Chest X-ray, PA view. Patient: 30 years old, sex M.
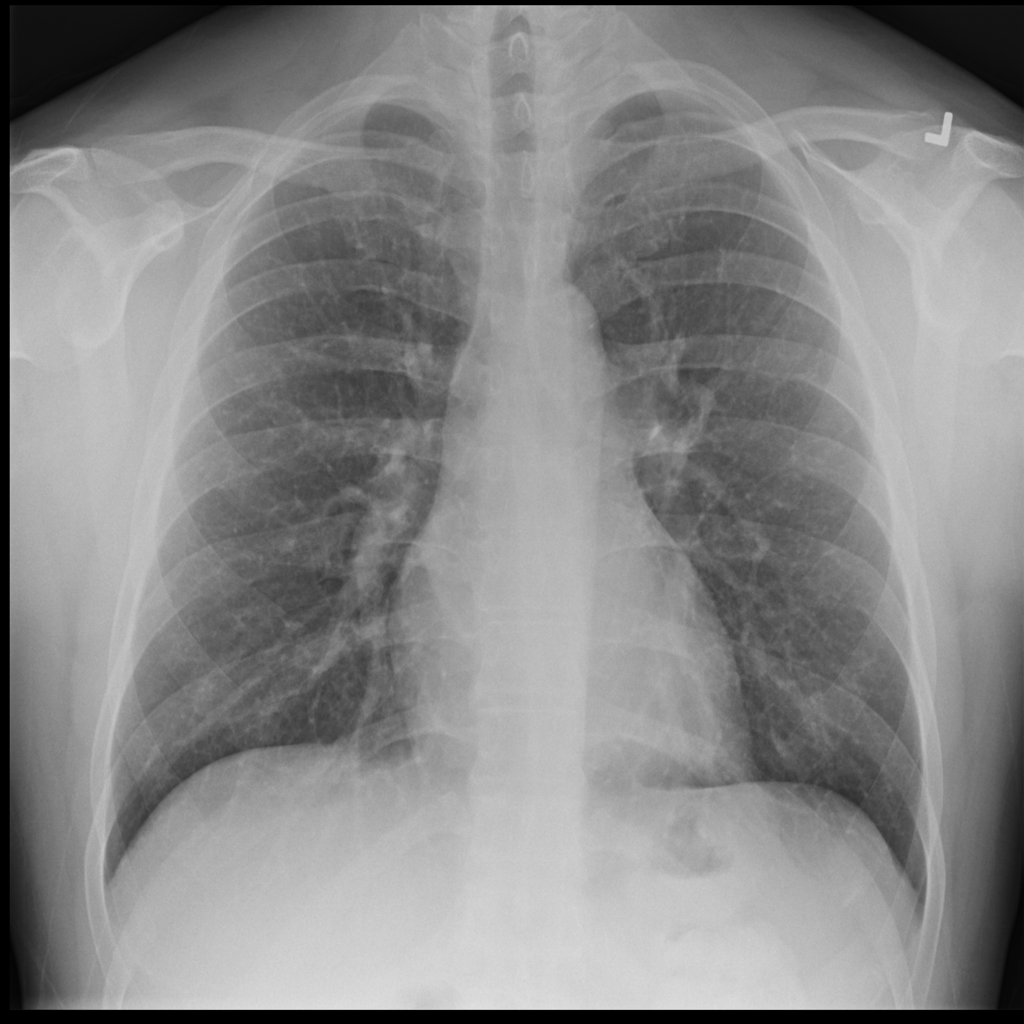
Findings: No Finding